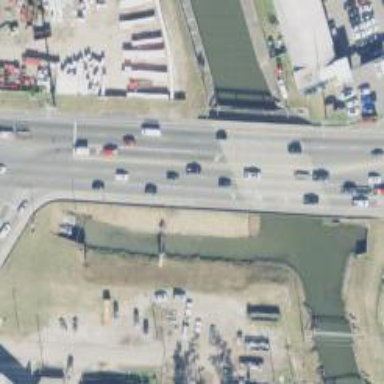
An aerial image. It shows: Trunk highway bridge.